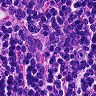
Metastatic tissue present: no